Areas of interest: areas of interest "Badminton Court"
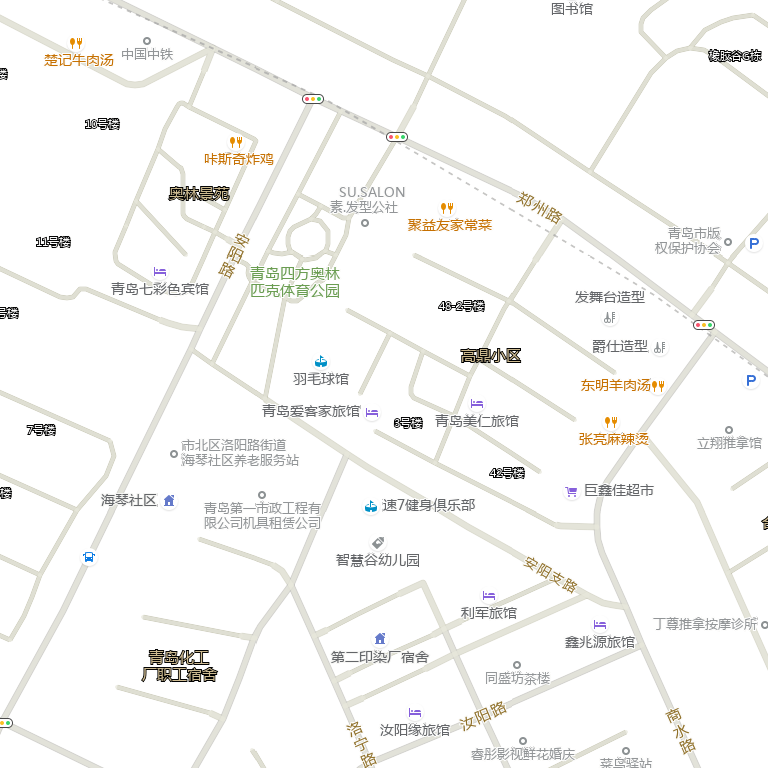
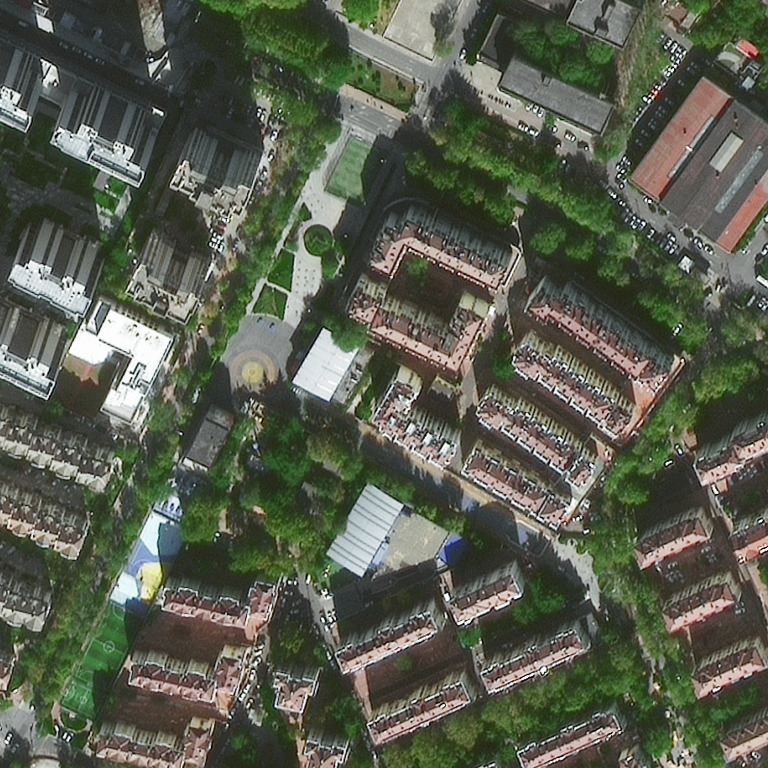